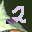
Label: 2